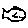
Label: fish